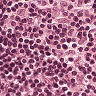
Metastatic tissue present: no